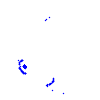
Particle: pion